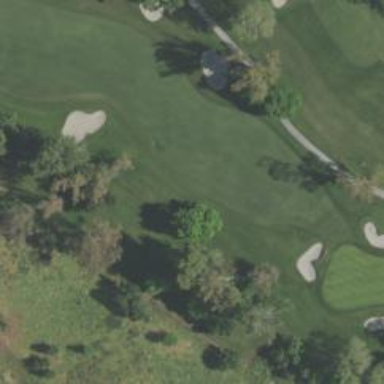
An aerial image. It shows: View of golf hole.